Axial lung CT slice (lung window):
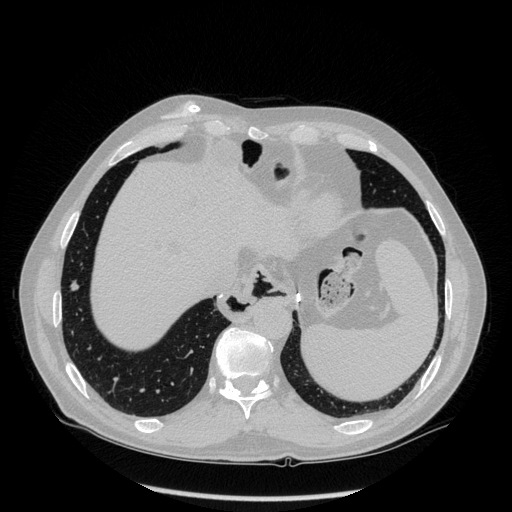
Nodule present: yes
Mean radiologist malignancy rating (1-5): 2.75